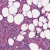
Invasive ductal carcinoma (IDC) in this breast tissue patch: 1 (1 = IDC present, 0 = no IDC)